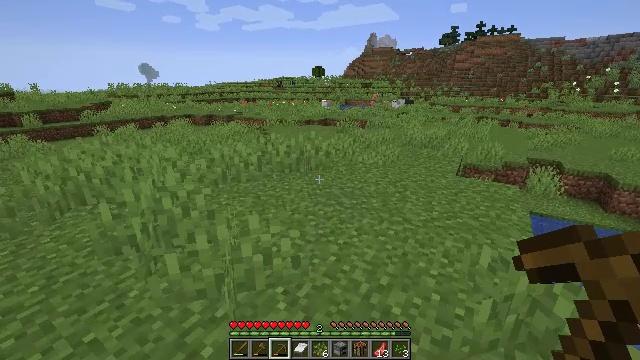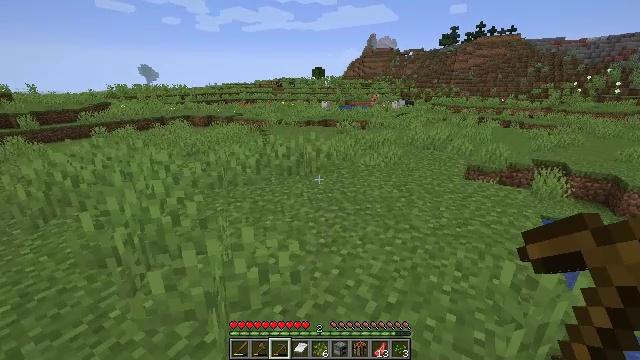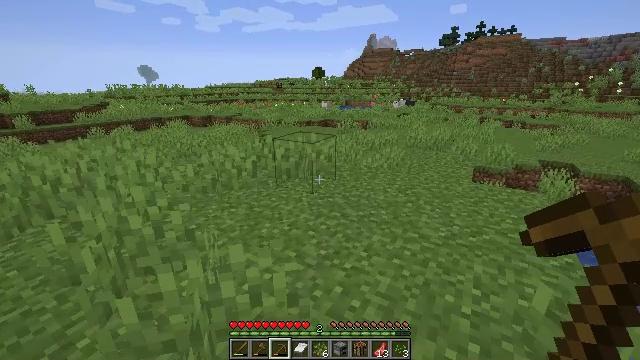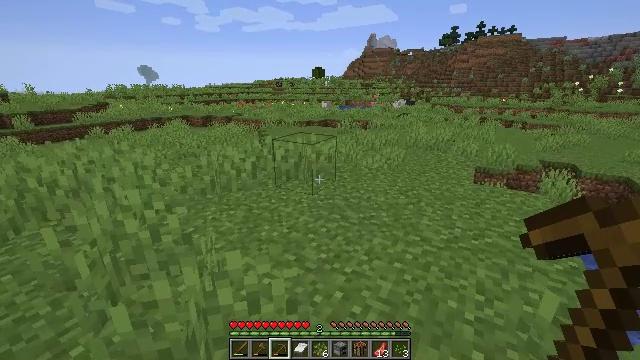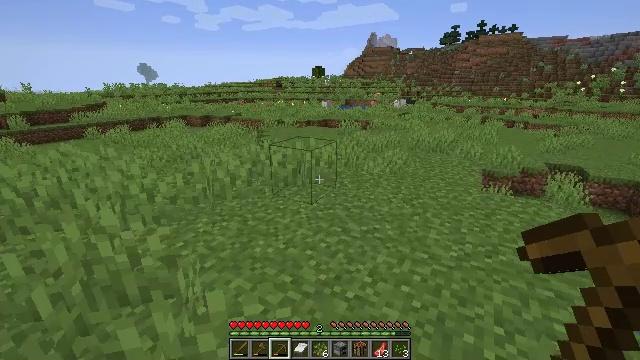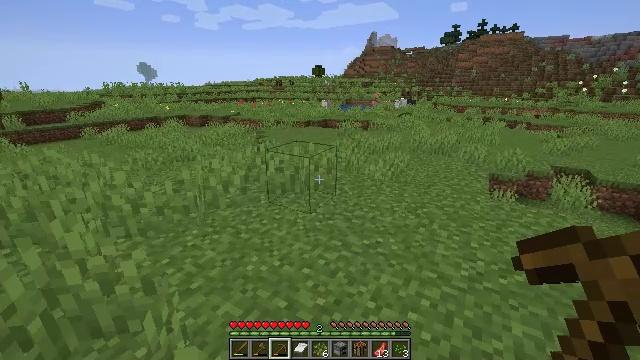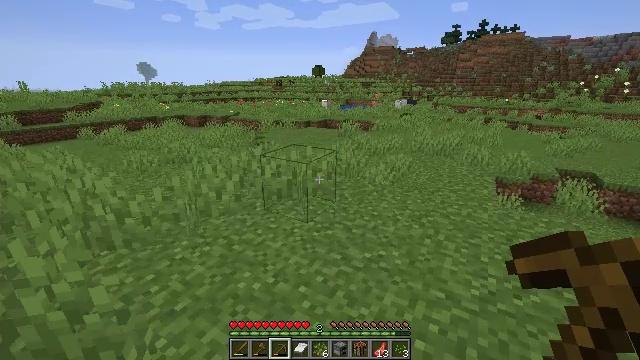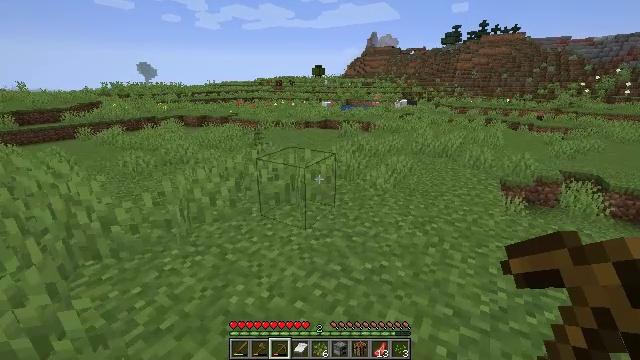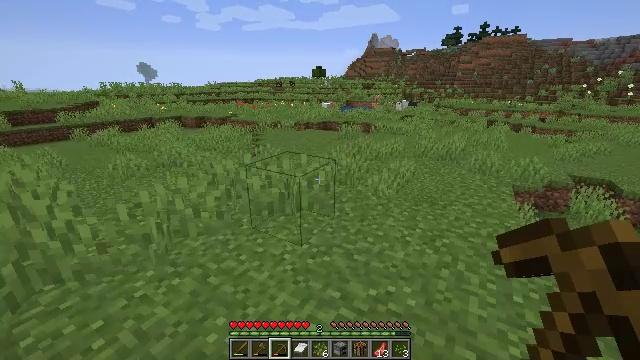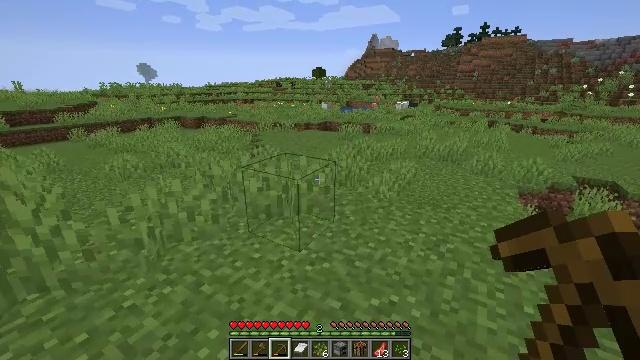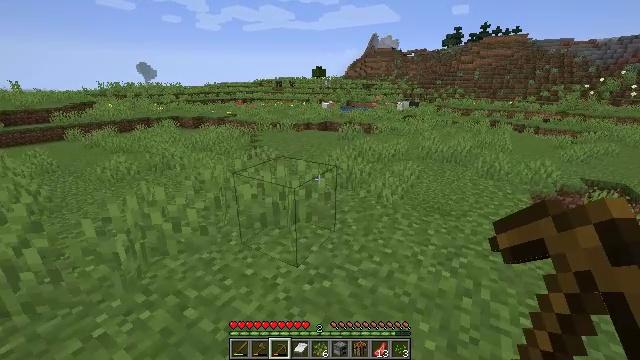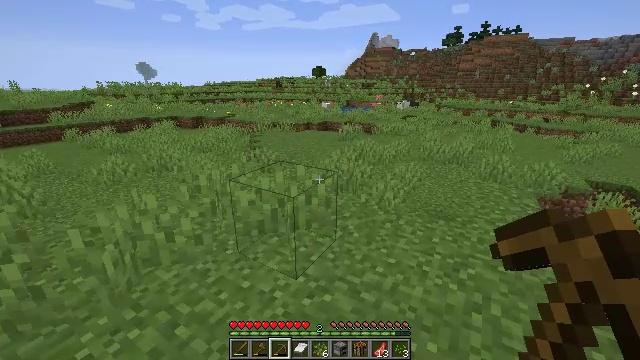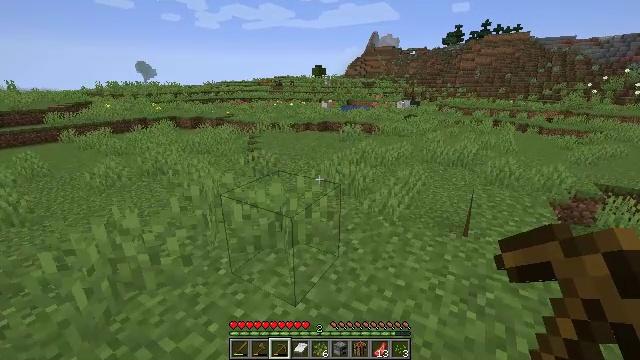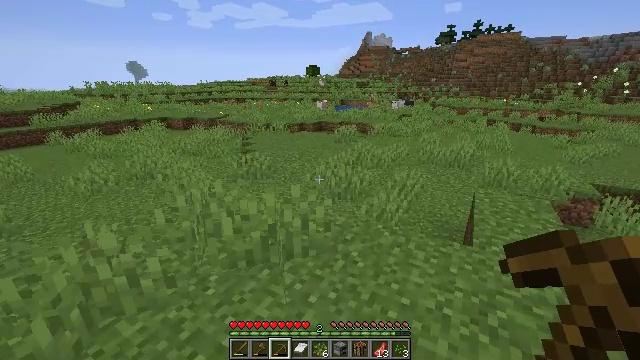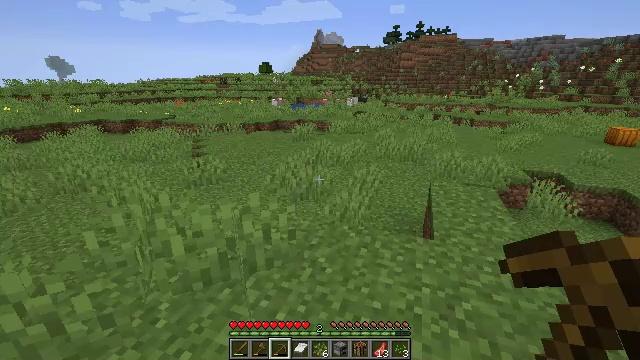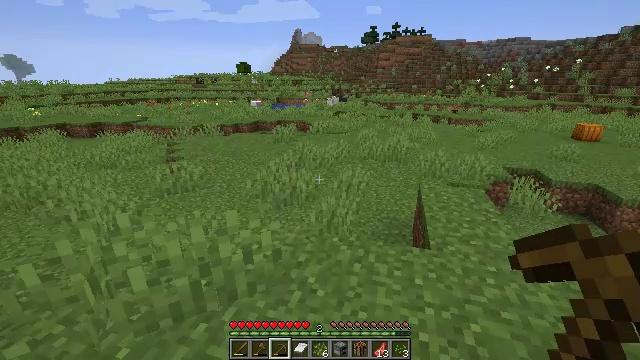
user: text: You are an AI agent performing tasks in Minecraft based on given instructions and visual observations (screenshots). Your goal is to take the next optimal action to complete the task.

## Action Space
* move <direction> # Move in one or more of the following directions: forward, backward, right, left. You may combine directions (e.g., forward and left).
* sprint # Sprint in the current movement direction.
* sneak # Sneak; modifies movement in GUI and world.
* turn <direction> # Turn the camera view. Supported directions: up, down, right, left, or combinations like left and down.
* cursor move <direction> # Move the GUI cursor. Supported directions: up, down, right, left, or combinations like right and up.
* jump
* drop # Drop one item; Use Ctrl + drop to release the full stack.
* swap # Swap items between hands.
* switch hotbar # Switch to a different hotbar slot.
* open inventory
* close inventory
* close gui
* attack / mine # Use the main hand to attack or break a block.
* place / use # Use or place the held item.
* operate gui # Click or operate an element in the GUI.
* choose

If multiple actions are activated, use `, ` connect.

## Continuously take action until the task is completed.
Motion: motion action
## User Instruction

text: Collect the pumpkin by holding left button.
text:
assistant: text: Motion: move forward
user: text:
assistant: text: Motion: move forward
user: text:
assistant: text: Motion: move forward
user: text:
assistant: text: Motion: move forward
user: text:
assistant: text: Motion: move forward
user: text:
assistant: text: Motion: move forward
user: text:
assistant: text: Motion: move forward
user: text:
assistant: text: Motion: move forward
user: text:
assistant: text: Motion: move forward
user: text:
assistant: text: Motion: move forward
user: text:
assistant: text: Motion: move forward
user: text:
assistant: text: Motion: move forward
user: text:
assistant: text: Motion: move forward, turn right
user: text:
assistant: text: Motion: move forward, turn right
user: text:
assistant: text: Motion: move forward, turn right
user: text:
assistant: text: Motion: move forward, turn right
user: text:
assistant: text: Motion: move forward, turn right
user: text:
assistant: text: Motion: move forward, turn right
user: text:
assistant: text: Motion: move forward, turn right
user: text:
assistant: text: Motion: move forward
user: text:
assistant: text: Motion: move forward
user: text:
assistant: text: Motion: move forward
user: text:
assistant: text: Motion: move forward
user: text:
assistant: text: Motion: move forward
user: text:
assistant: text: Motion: move forward
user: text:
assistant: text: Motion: move forward
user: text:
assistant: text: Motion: move forward
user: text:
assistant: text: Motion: move forward
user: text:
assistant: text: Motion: move forward
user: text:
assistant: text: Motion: move forward